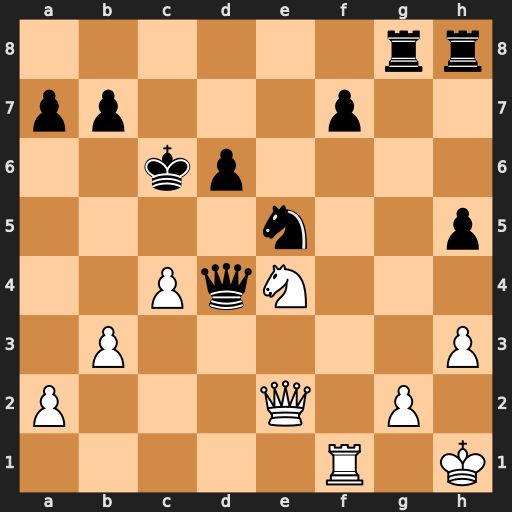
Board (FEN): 6rr/pp3p2/2kp4/4n2p/2PqN3/1P5P/P3Q1P1/5R1K
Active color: w
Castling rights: -
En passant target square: -
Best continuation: Rd1 Rxg2 Kxg2 Rg8+ Kh2